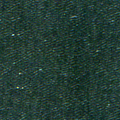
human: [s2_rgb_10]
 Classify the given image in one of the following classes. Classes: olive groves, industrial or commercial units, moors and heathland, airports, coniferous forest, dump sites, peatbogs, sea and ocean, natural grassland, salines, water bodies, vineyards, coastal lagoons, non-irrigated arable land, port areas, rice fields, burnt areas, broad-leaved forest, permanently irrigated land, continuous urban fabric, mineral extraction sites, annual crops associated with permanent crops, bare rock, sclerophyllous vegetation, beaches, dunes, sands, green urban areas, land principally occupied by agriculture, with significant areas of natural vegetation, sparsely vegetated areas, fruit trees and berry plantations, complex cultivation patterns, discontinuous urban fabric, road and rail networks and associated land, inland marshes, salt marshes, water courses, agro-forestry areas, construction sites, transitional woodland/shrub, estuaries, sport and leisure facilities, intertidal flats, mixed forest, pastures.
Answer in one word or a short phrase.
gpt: sea and ocean